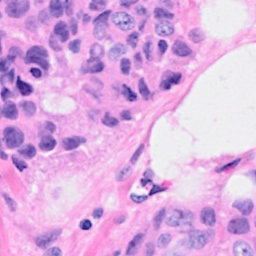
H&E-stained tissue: Breast